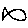
Label: fish